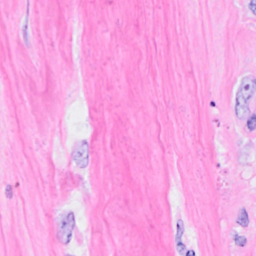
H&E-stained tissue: Breast